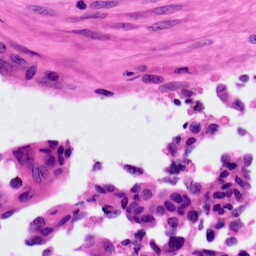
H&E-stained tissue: Ovarian